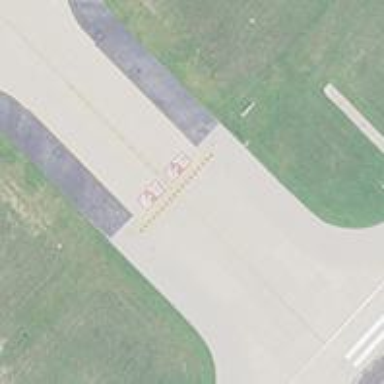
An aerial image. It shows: Image of taxiway at airport.